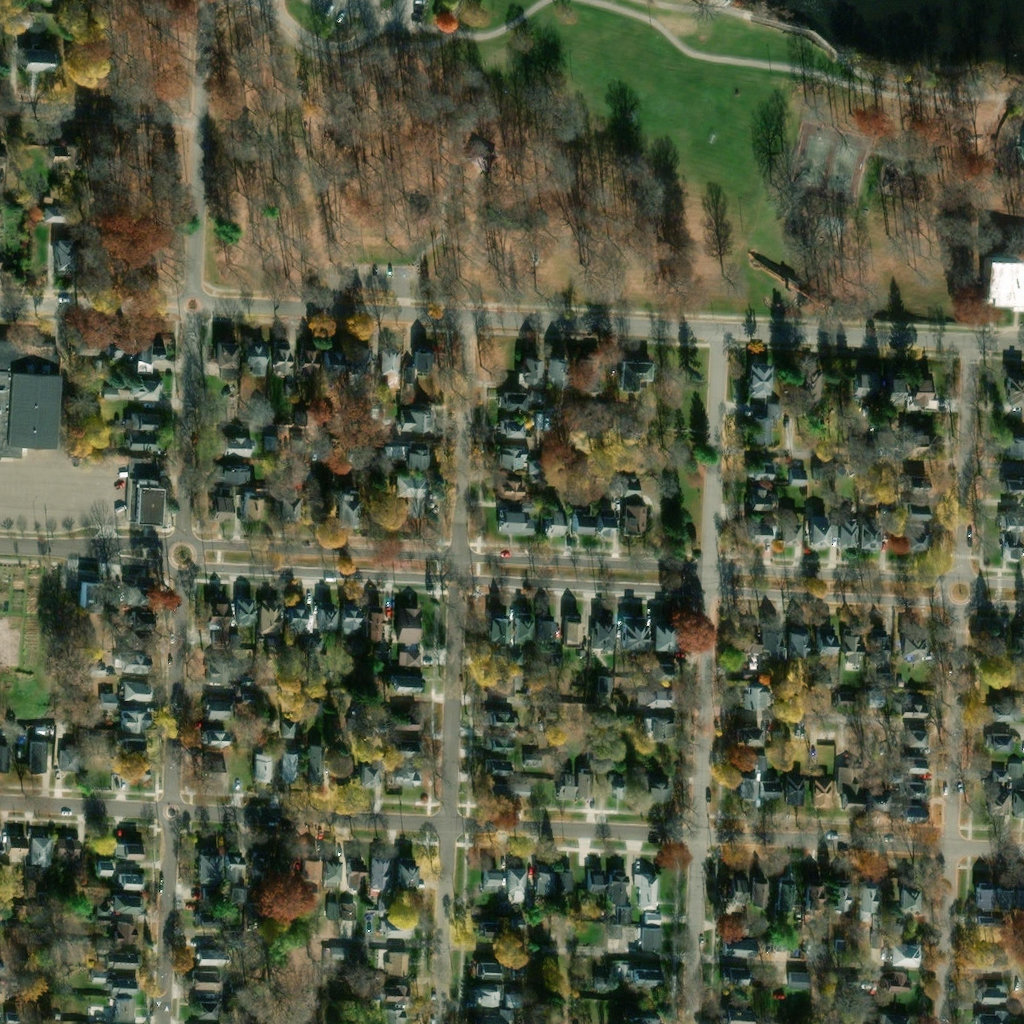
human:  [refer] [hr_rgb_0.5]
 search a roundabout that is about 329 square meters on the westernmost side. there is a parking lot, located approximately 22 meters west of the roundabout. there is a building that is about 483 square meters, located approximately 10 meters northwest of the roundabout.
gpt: <box>[[15, 51, 20, 56, 0]]</box>

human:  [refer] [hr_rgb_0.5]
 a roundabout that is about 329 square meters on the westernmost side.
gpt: <box>[[15, 51, 20, 57, 0]]</box>